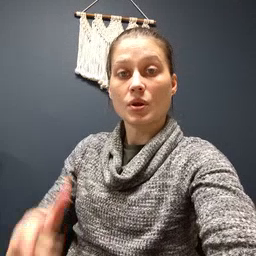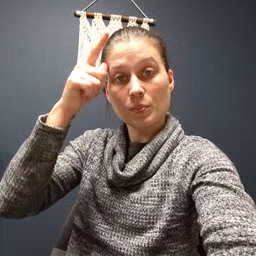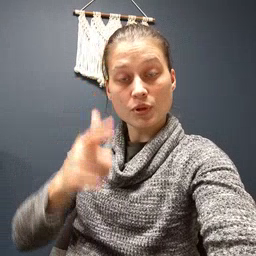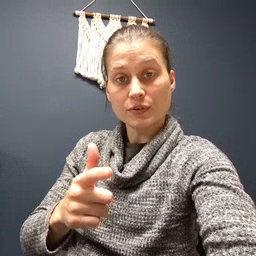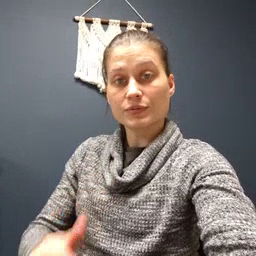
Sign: brother